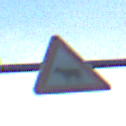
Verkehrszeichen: ViehtriebRechts
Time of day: SunriseSunset
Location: Outdoor (Nature)
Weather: PartlyCloudy
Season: NotSpecified
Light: Natural